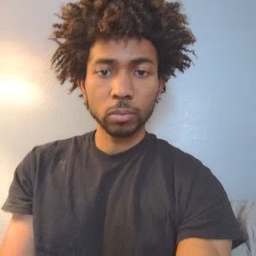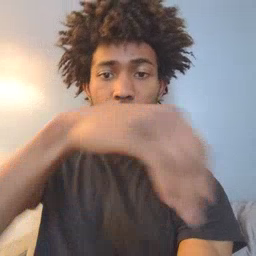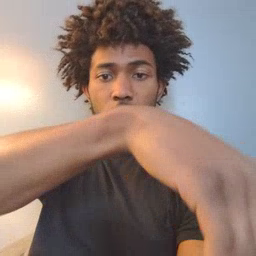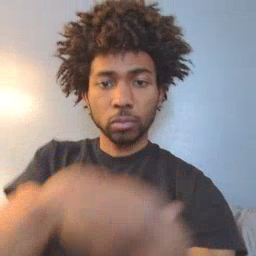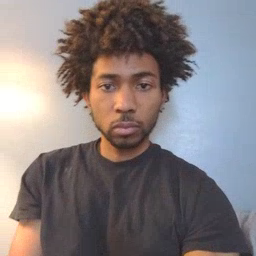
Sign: night